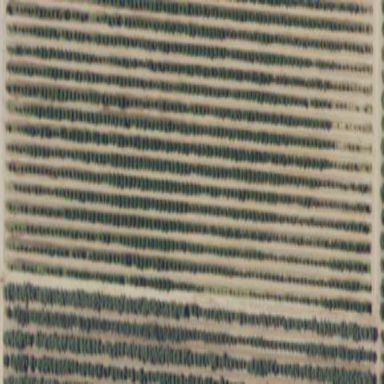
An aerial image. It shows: Vineyard with grape crops.